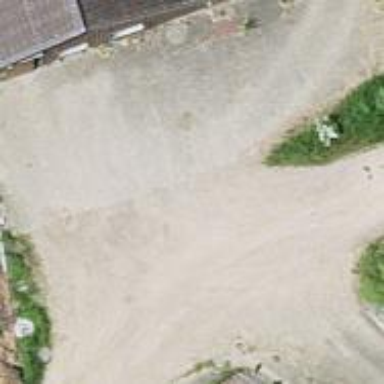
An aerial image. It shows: Farm shop.